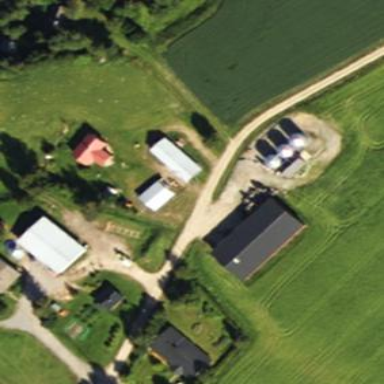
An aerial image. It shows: Farmyard area.